Interaction volume radius: 5 \u00c5
Interaction volume height: 30 \u00c5
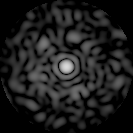
Disorder parameter: 0.8436